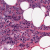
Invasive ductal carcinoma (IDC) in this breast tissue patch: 0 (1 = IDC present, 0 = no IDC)